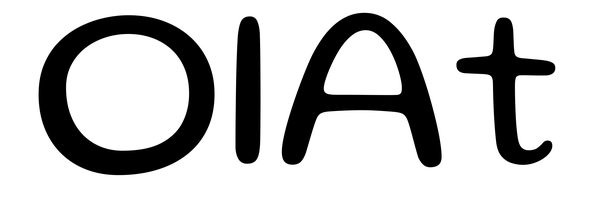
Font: Gluten_Light